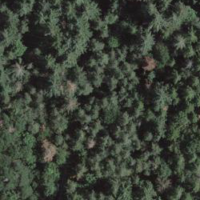
EUNIS habitat code: 44
Species observed at this site:
Lamium galeobdolon
Melittis melissophyllum